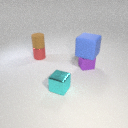
small brown rubber cylinder behind large blue rubber cube